Interaction volume radius: 5 \u00c5
Interaction volume height: 10 \u00c5
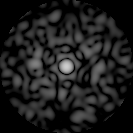
Disorder parameter: 0.7731